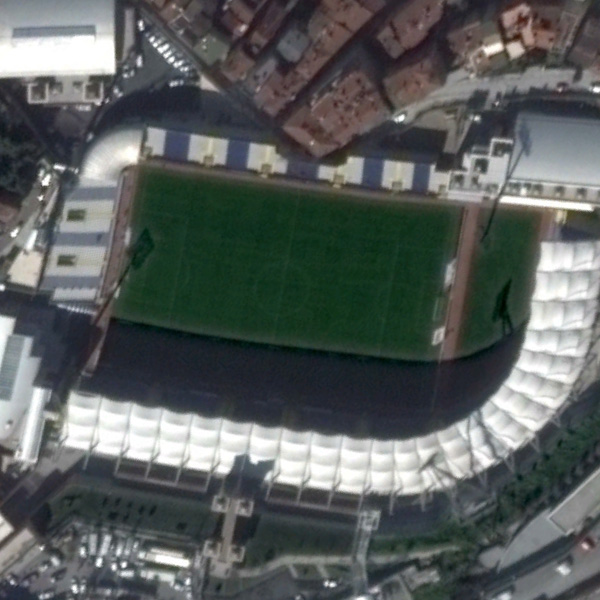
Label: Stadium